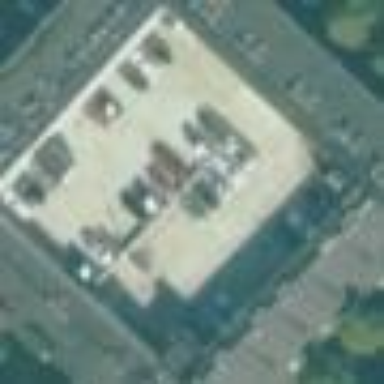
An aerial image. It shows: Multi-storey parking building.